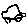
Label: car